Question: I have two plots. The x-axis for both is same, however the y-axis is different. I would like to plot both plots in one plot in a way that they share the same x-axis. x-axis represents time for both graphs. Any suggestions how to do that instead of plotting each one alone. The following picture shows what I'm looking for.

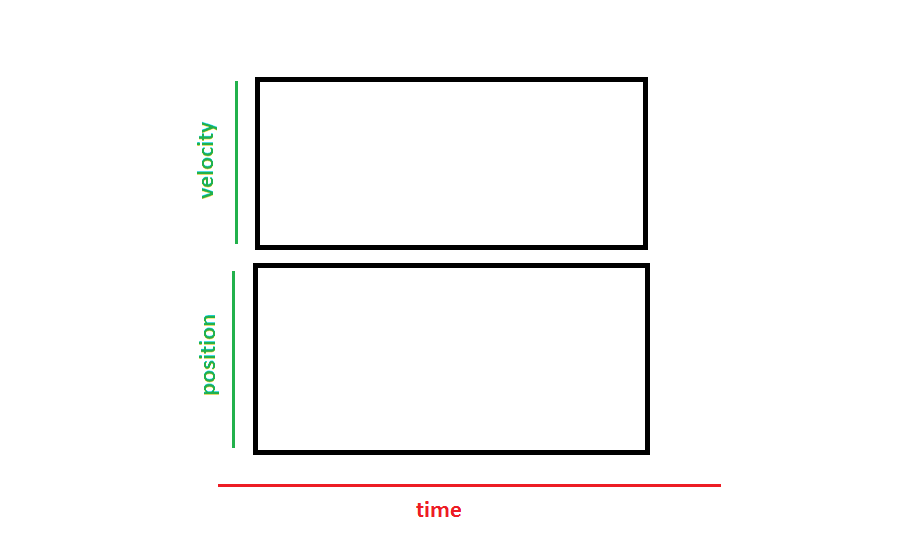
Answer: you can use 'subplot' and delete the x-axis tick labels of the top one, for example:
'''
x=rand(1,100);
subplot(2,1,1);
plot(1./x);
ylabel('Label 1')
set(gca,'XTickLabel',[])
subplot(2,1,2);
plot(x)
ylabel('Label 2')
xlabel('x Label')
'''

If you want the plots to be closer to one another you can use one of the FEX files such as 'subplot_tight' etc (for example <URL>
Or you can just use 'axes'...